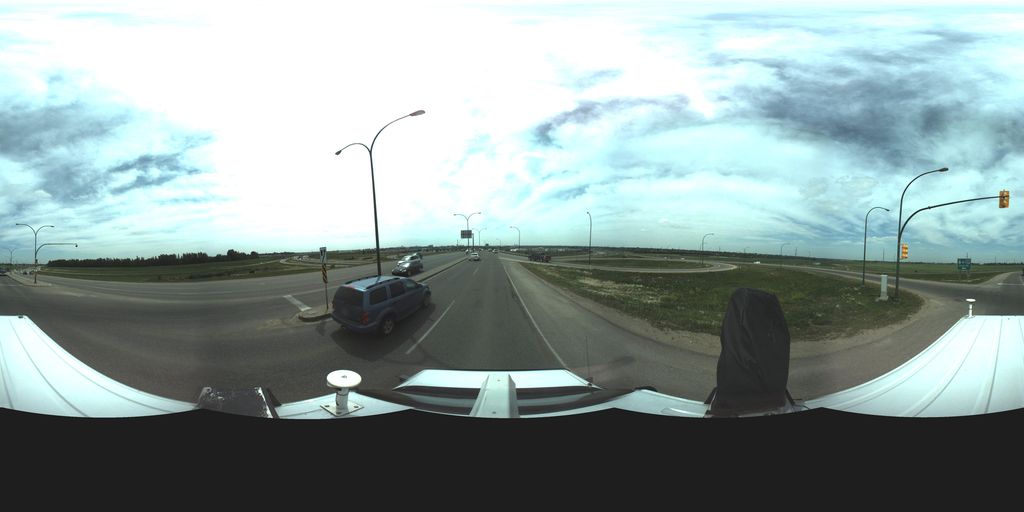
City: saskatoon